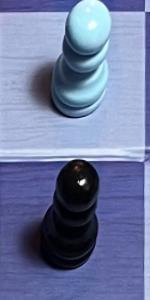
Label: Pawn_Black